Question: - - - - - - - -
I had been successfully using the maskedInput until very recently. Now I get the error:
I have two elements, one for 10 digits and one for 4, displaying and hiding them as needed. The error occurs during page initialization on the first line of the function under Pager initialization. Microsoft JS complains that 'mask' is undefined. Here is my code.

I don't know what has happened to cause the non-recognition of the mask. I have tried reordering the placement of the maskedInput among other scripts. I wonder if this plugin is now incompatible with the progressive, frenetic changes in nearly every aspect of web development. Does anyone have an idea of what might be going on and its resolution?
Thanks in advance for any help.
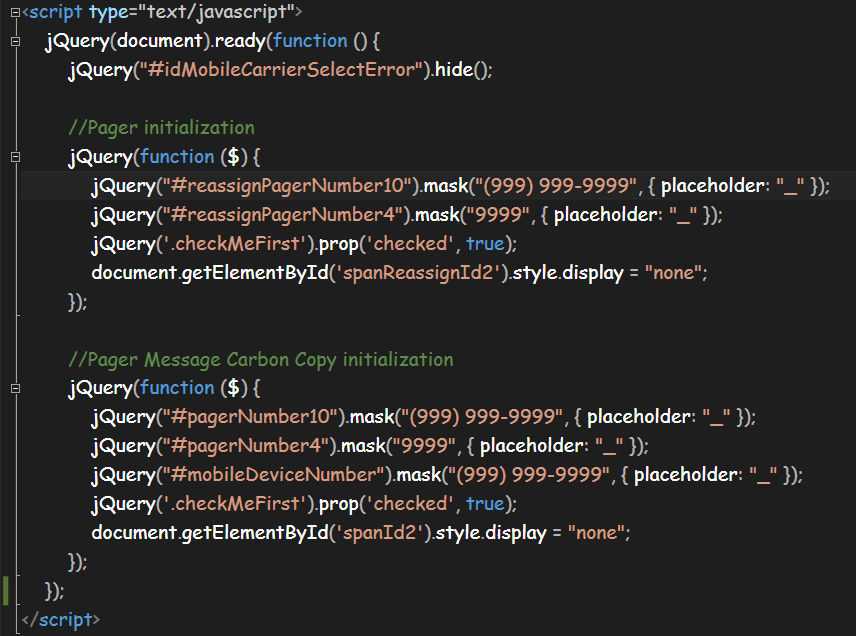
Answer: Never Mind! I had a Homer moment! I ported the app to VS 2012 , but neglected to update that reference link! Apologies!